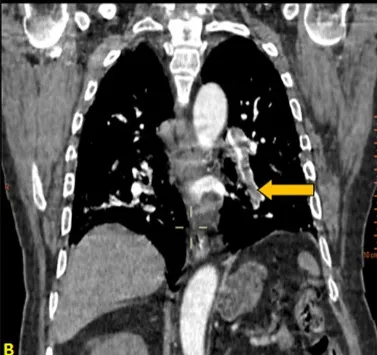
Coronal. Windows showing pulmonary embolism of the left pulmonary artery extended to the lower lobar and segmental branches (yellow arrow).
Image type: radiology (ct)